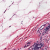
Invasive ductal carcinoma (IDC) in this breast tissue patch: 0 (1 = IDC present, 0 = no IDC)